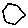
Label: hexagon